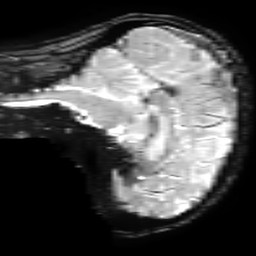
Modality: T2starw
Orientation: sagittal
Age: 23
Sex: female
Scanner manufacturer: ge
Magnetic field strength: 3 T
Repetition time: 0.65 s
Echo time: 0.02 s